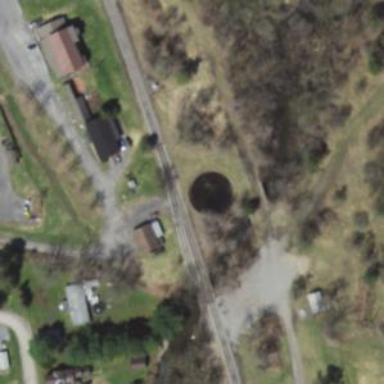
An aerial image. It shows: Railway turntable.